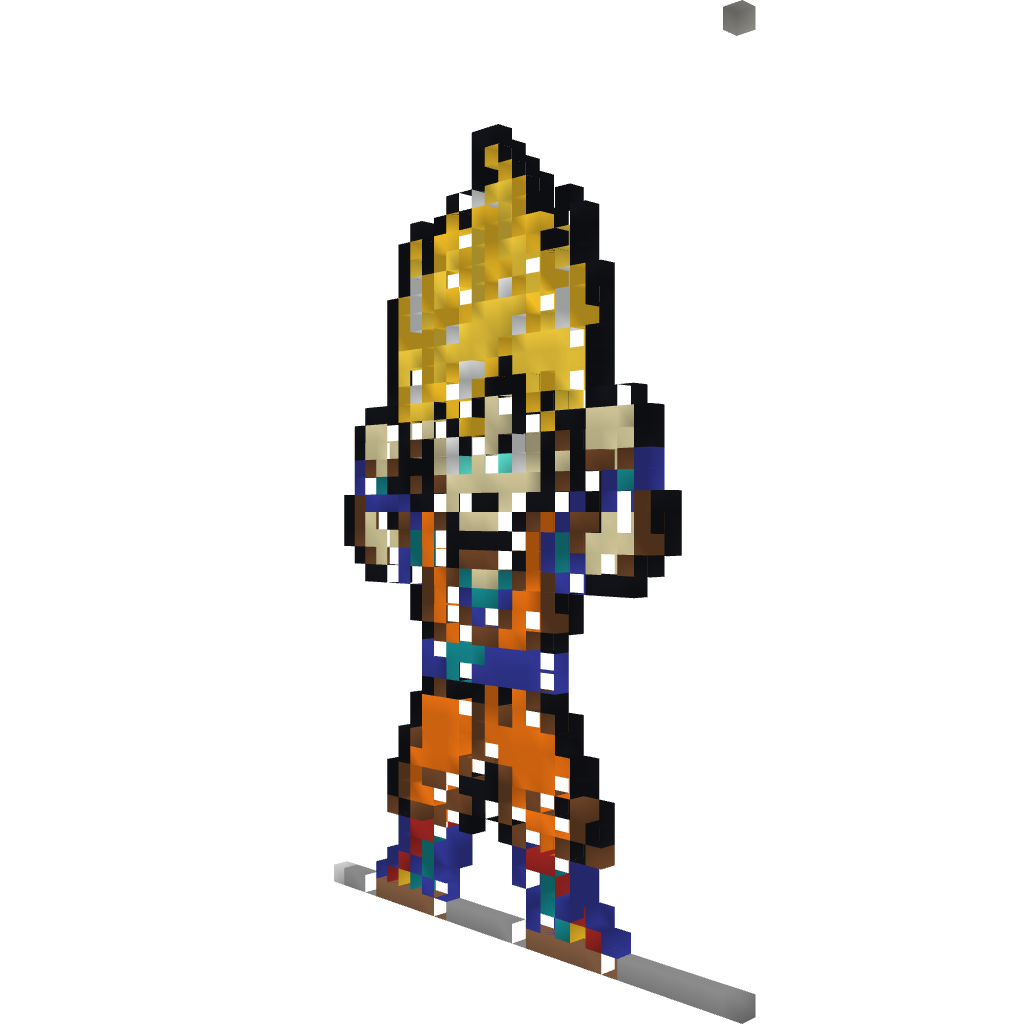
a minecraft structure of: Goku SS